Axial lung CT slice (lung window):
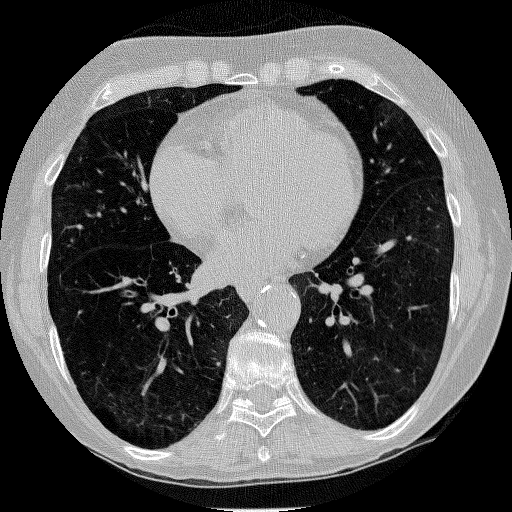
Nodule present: no